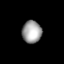
Tissue: lung
Cell type: Epithelial cells
Senescence score: 0.2224
Nuclear area (px): 426
Mean DAPI intensity: 160.469